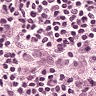
Metastatic tissue present: no